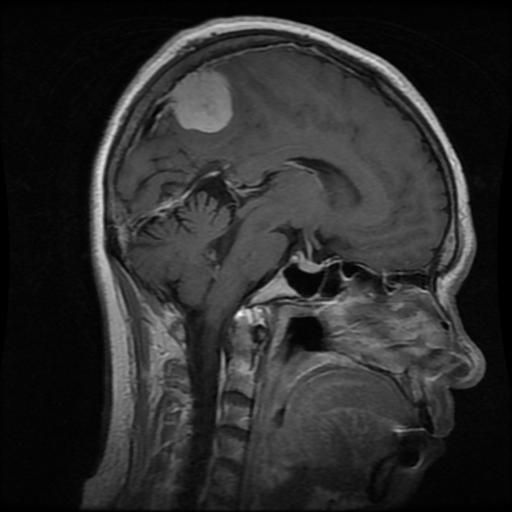
Label: meningioma